九年级 · 变换几何
如图, 把菱形 $A B C D$ 向平移至 $D C E F$ 的位置, 作 $E G \perp A B$,垂足为 $G, E G$ 与 $C D$ 相交于点 $M, G D$ 的延长线交 $E F$ 于点 $H$, 连接 $D E$, 则下列结论: (1) $D G=D E$; (2) $\angle D H E=\frac{1}{2} \angle B A D$; (3) $E F+F H=2 M C$; (4) $\triangle C D E \sim \triangle D E H$, 则正确的结论有 $($ )个

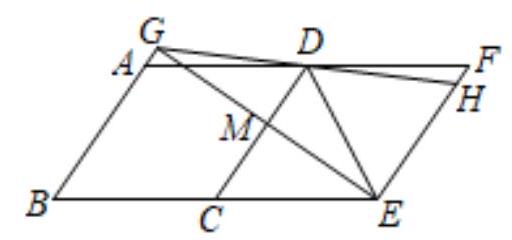
A. 1
    B. 2
    C. 3
    D. 4


答案: D
解析: 先证明 $\triangle D F H \cong \triangle D A G(\mathrm{ASA})$, 再根据直角三角形性质和菱形性质以及相似三角形的判定即可一一判断.

【详解】解: $\because$ 把菱形 $A B C D$ 向右平移至 $D C E F$ 的位置,

$\therefore A D=D F=A B=C D=E F=B C=C E, A B / / C D / / E F$,

$\therefore \angle F=\angle D A G$,

在 $\triangle D F H$ 和 $\triangle D A G$ 中，

$\left\{\begin{array}{l}\angle F=\angle D A G \\ D F=A D \\ \angle F D H=A D G\end{array}\right.$,

$\therefore \triangle D F H \cong \triangle D A G($ ASA $)$,

$\therefore D H=D G$,

$\because E G \perp A B, A B / / E F$,

$\therefore E G \perp E F$,

$\because D H=D G$,

$\therefore D E=\frac{1}{2} G H=D G=D H$,

即 $D G=D E$, 故(1)正确;

$\because \mathrm{DE}=\mathrm{DH}$,

$\therefore \angle \mathrm{DHE}=\angle \mathrm{DEH}$,

$\because$ 四边形 CDFE 是菱形,

$\therefore \angle D E H=\frac{1}{2} \angle C E F=\frac{1}{2} \angle A C D$,

$\because$ 四边形 $A B C D$ 是菱形,

$\therefore \angle A C D=\angle B A D$,

$\therefore \angle D E H=\frac{1}{2} \angle B A D$, 故(2)正确;

$\because \triangle D F H \cong \triangle D A G$,

$\therefore F H=A G$,

$\because E F=A B$

$\therefore E F+F H=A B+A G=B G$,

$\because B C=C E, C M / / B G$,

$\therefore C M$ 是 $\triangle B E G$ 的中位线,

$\therefore B G=2 M C$,

$\therefore E F+F H=2 M C$, 故(3)正确;

$\because$ 四边形 $C D F E$ 是菱形,

$\therefore \angle C D E=\angle C E D=\angle D E H$,

$\because \angle D H E=\angle D E H$,

$\therefore \angle C D E=\angle C E D=\angle D E H=\angle D H E$,

$\therefore \triangle C D E \sim \triangle D E H$. 故(4)正确;
正确的有: (1)(2)(3)(4),

故选: D.

【点睛】本题考查菱形的性质、平移变换、全等三角形的判定和性质、相似三角形的判定和性质, 三角形中位线定理, 直角三角形斜边中线的性质等知识, 解题的关键是正确寻找全等三角形解决问题, 属于中考常考题型.